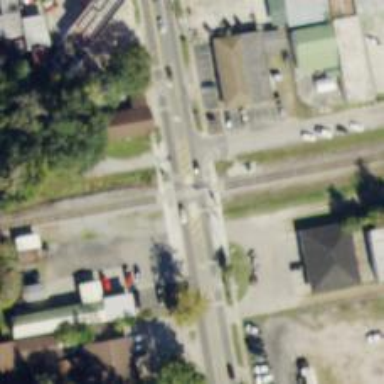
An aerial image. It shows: Level crossing on the railway with lights.